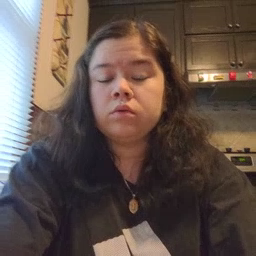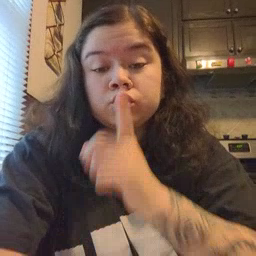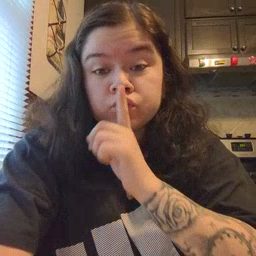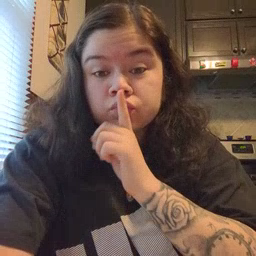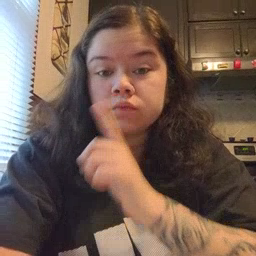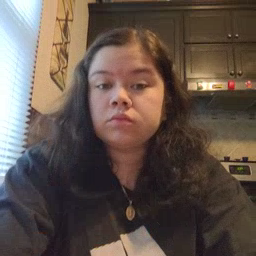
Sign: shhh